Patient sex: F
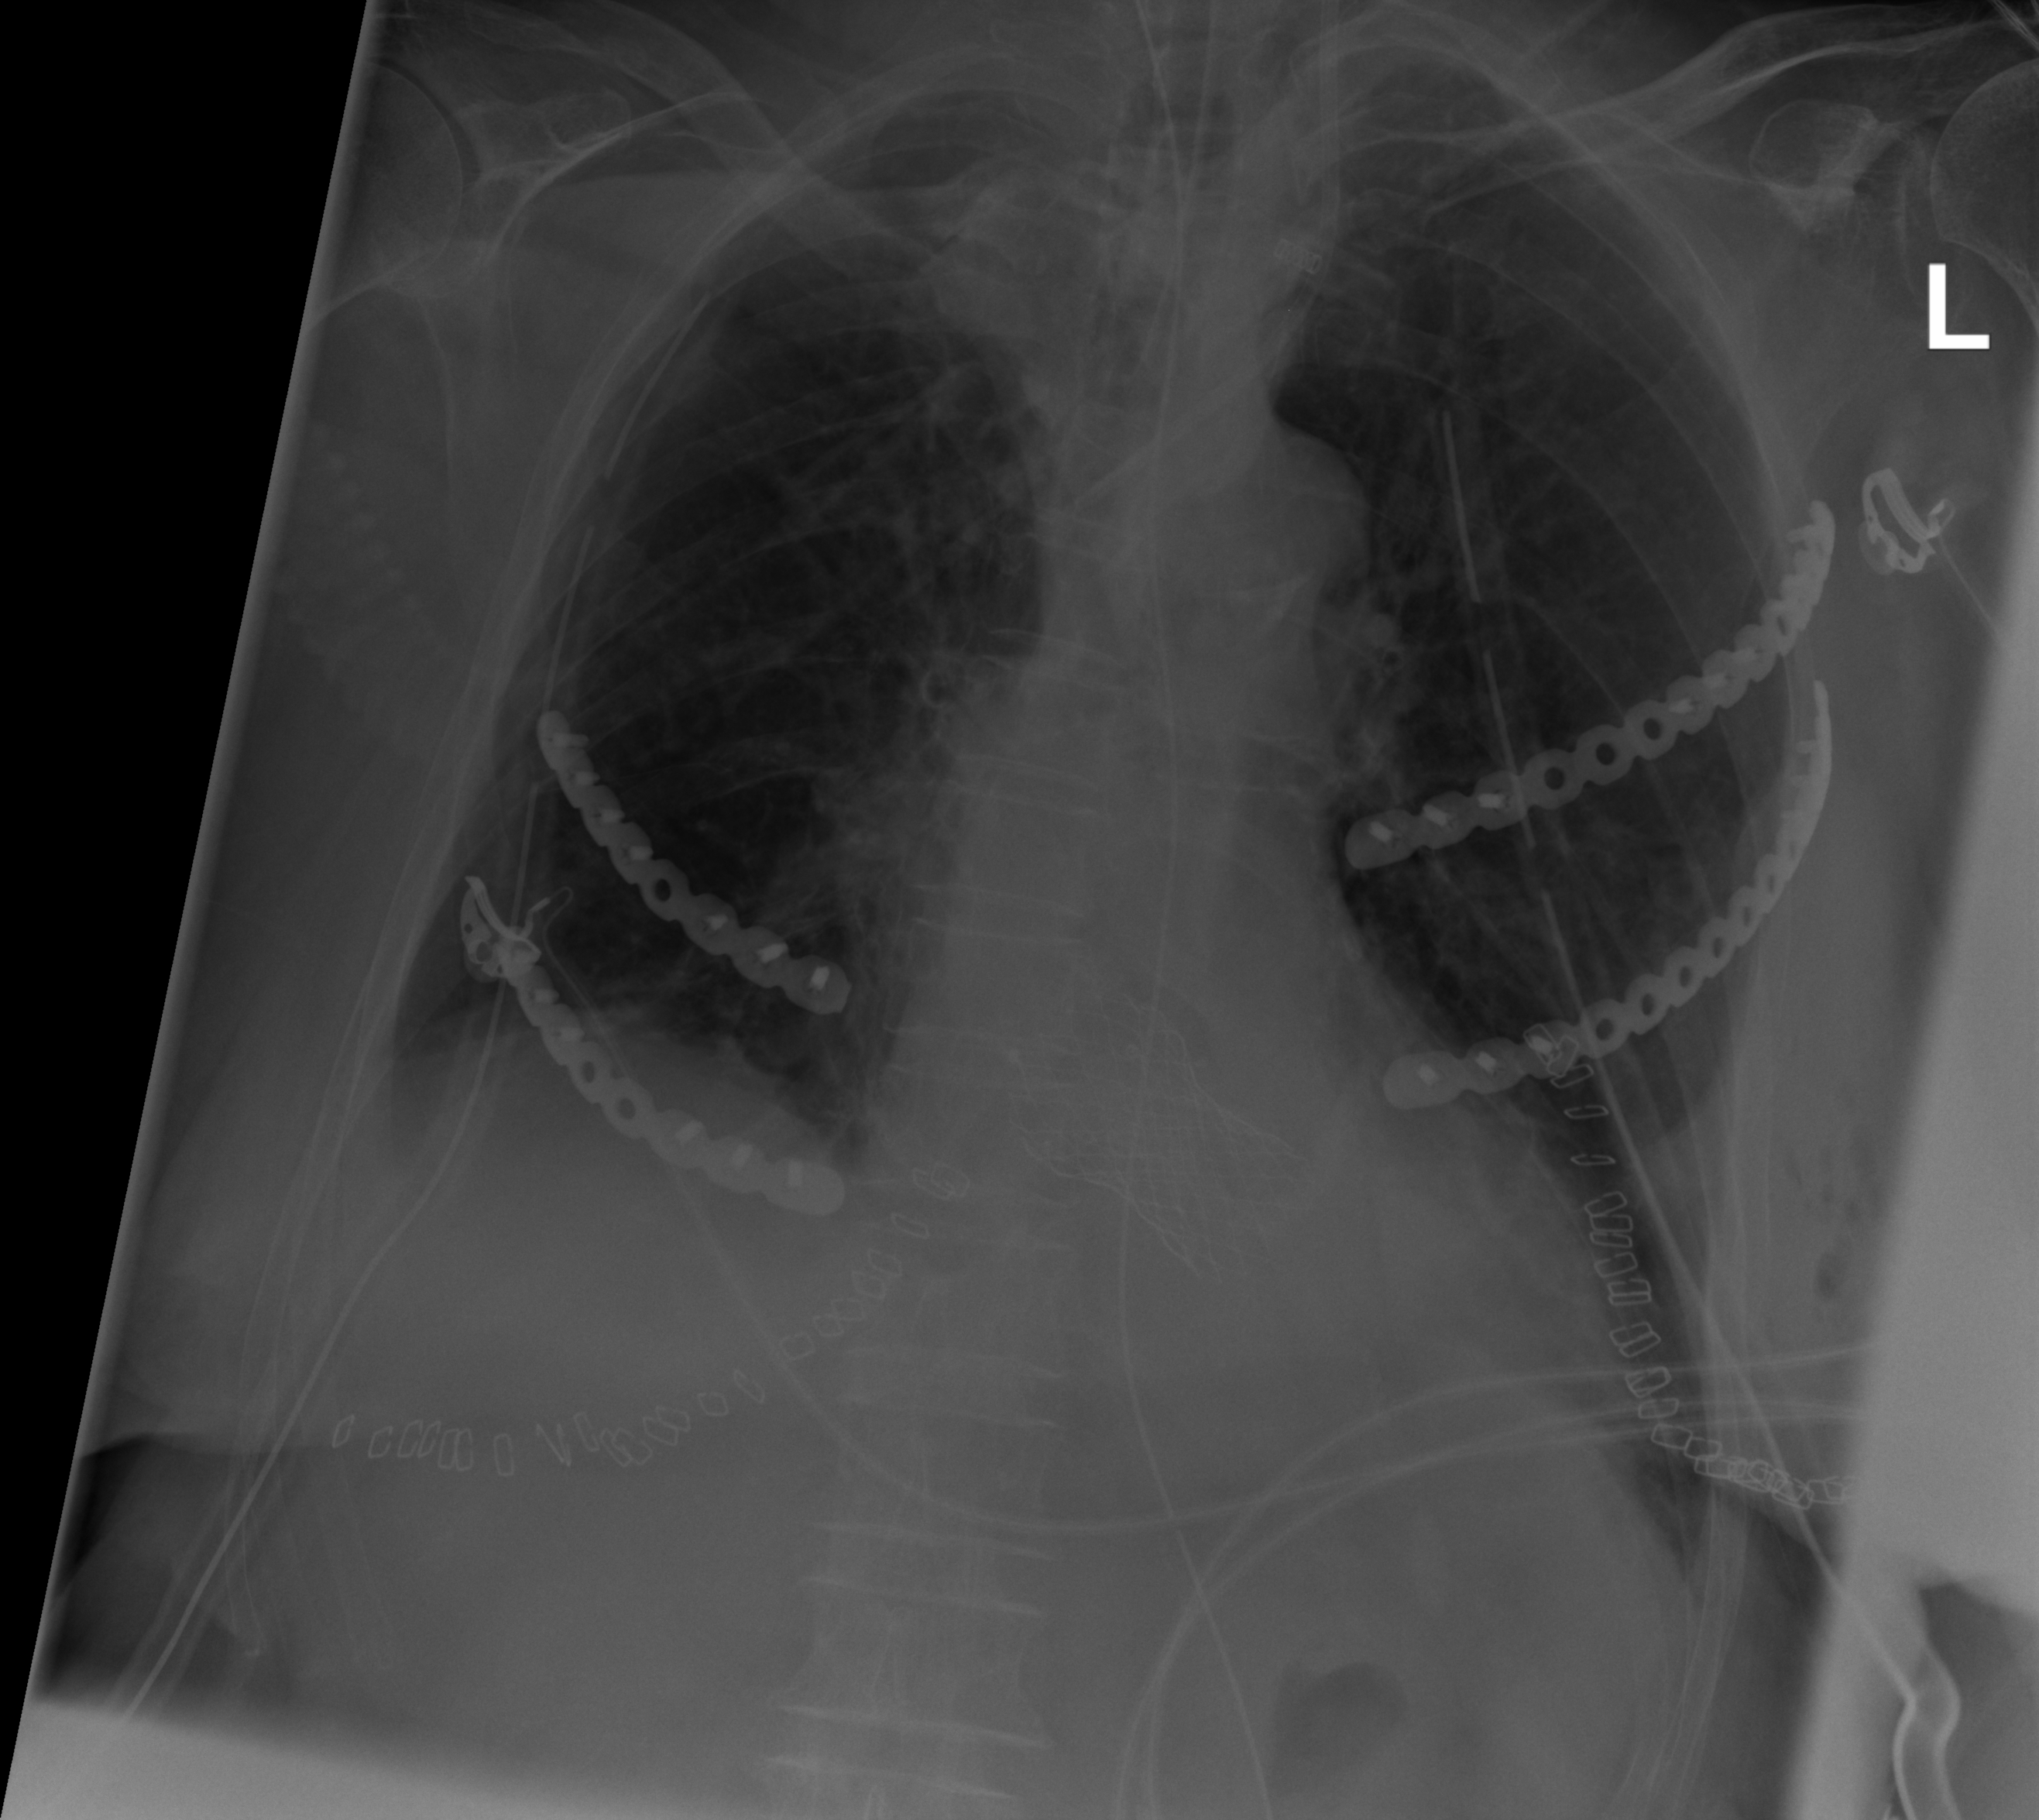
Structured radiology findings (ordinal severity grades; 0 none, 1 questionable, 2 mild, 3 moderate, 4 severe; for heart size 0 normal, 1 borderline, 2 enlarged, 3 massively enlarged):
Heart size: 1
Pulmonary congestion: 0
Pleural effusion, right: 1
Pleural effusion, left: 0
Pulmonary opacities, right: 0
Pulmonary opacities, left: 0
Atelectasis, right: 0
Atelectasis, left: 0